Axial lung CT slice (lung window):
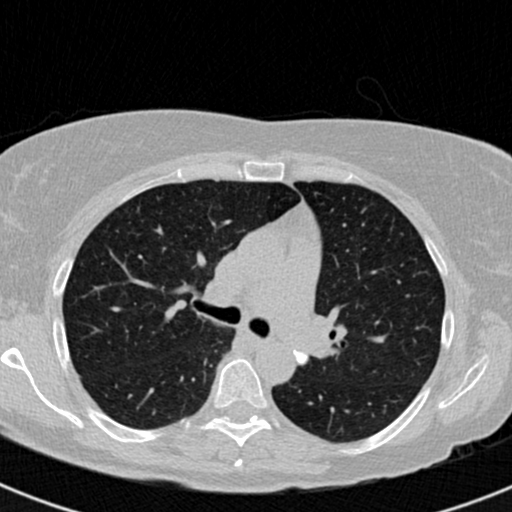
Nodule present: no